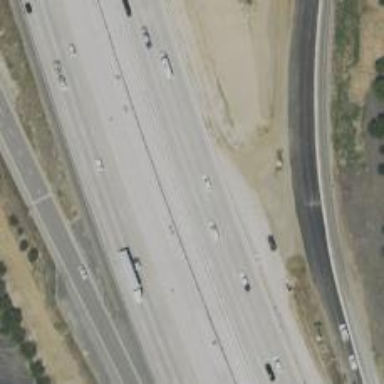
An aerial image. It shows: Motorway.